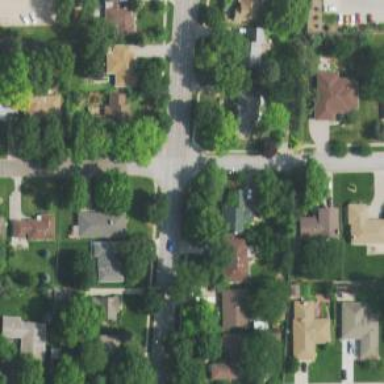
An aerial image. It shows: Asphalt road in residential area.